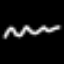
Label: squiggle